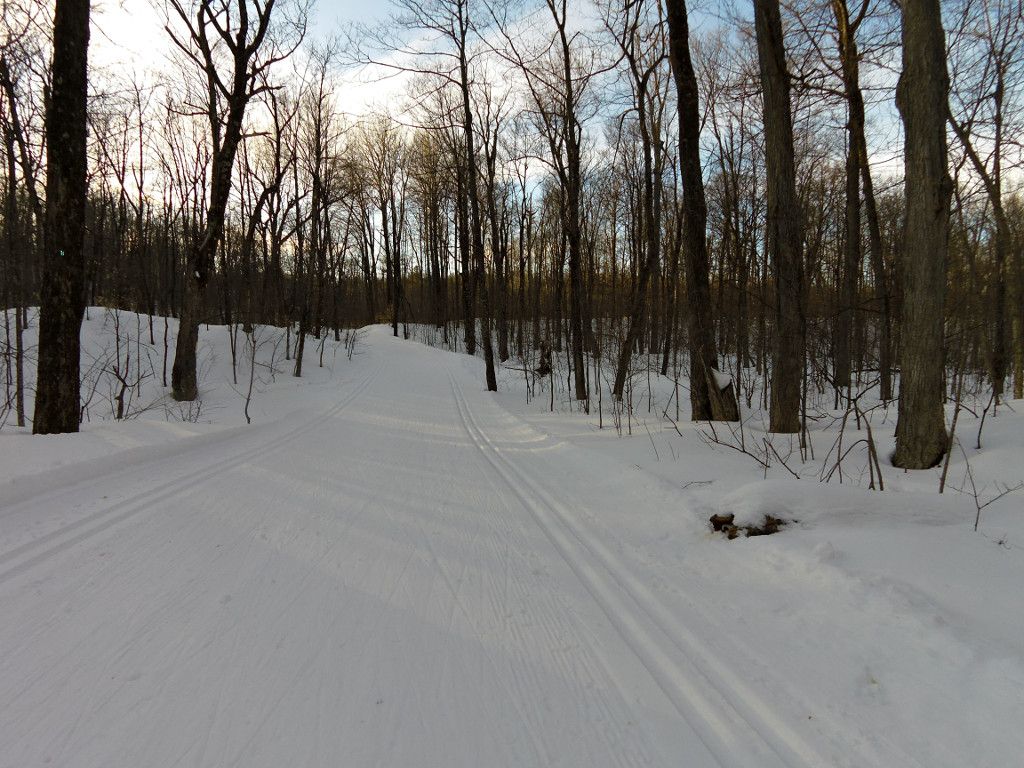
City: ottawa-gatineau